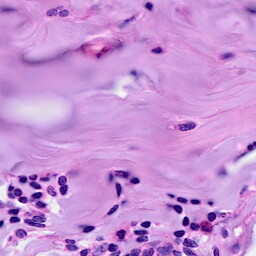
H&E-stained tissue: Breast